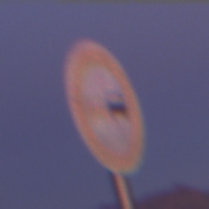
Verkehrszeichen: Ueberholverbot
Umgebung: Outdoor, Nature
Tageszeit: Dawn
Wetter: PartlyCloudy
Licht: Natural
Jahreszeit: NotSpecified
Kontrast: MediumContrast